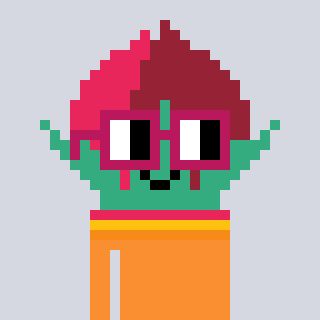
a pixel art character with square dark red glasses, a rosebud-shaped head and a orange-colored body on a cool background